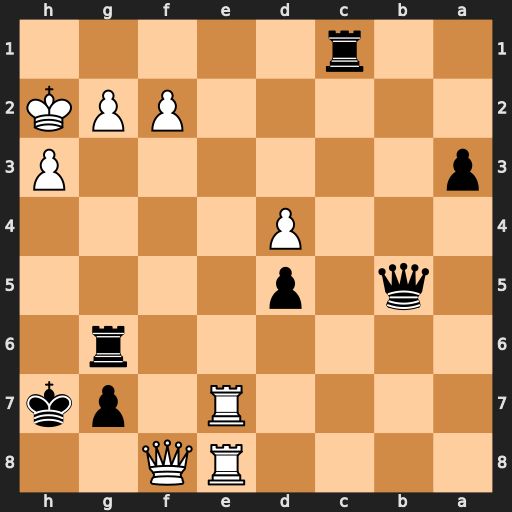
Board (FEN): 4RQ2/4R1pk/6r1/1q1p4/3P4/p6P/5PPK/2r5
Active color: b
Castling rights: -
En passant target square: -
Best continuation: Rh1+ Kxh1 Qf1+ Kh2 Qxg2#